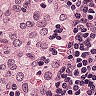
Metastatic tissue present: no